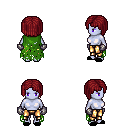
a pixel art fantasy rpg character, female body template, dark elf, purple skin, green tattered cape, gold greaves, brunette pageboy hairstyle, metal gloves, black slippers, four views (front, back, left, right), 2x2 character sprite sheet, small pixel art, hard edges, no anti-aliasing